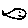
Label: fish